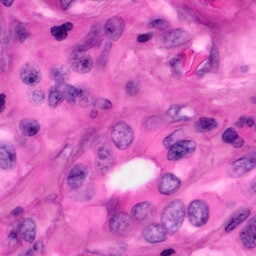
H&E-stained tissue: Pancreatic